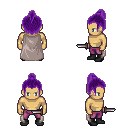
a pixel art fantasy rpg character, male body template, human, tanned skin, gray cape, magenta pants, purple short topknot hairstyle, black shoes, dagger, four views (front, back, left, right), 2x2 character sprite sheet, small pixel art, hard edges, no anti-aliasing